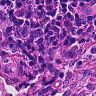
Metastatic tissue present: no